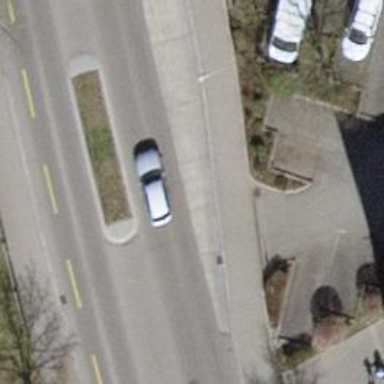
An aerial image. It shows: Asphalt sidewalk along the footway.